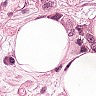
Metastatic tissue present: yes